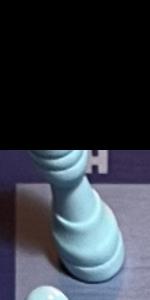
Label: Rook_White